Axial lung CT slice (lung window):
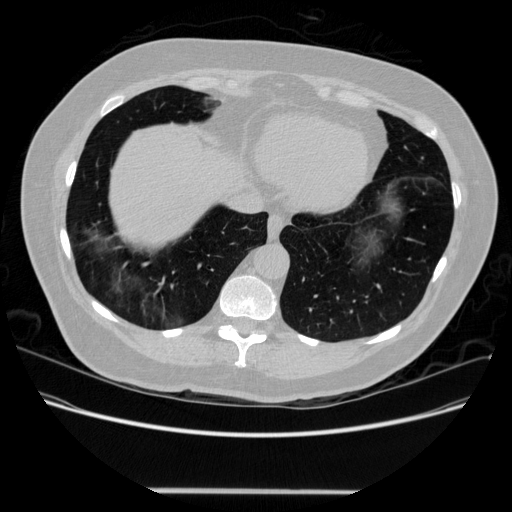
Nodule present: no